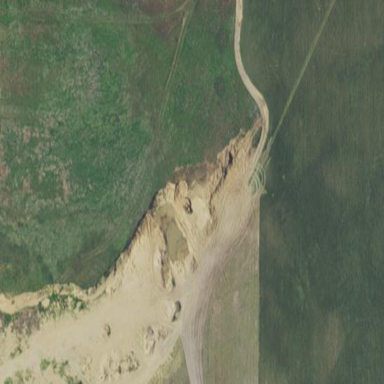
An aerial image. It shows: Quarry area.